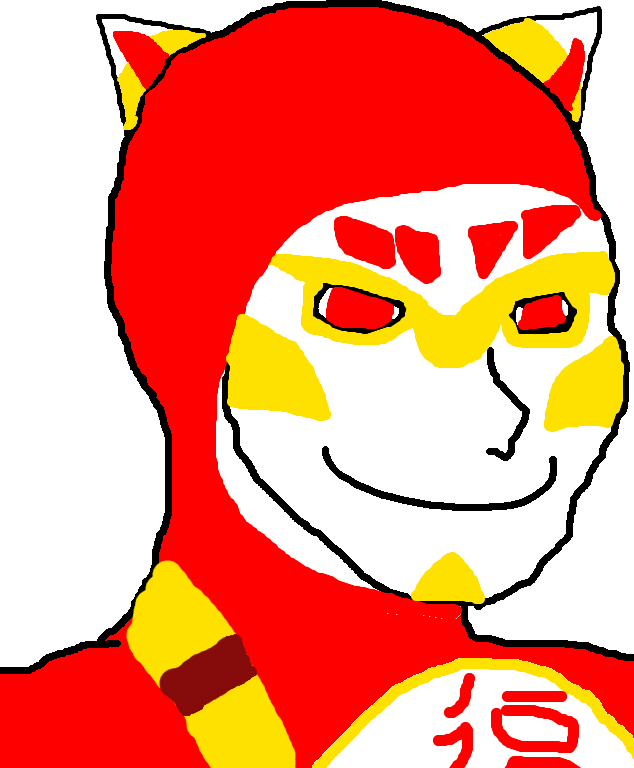
Label: 5_Oomer